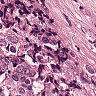
Metastatic tissue present: yes